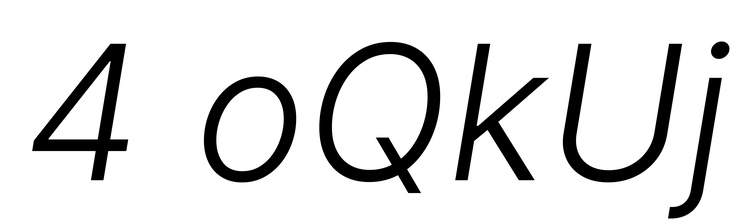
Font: Inter-Italic_Light_Italic